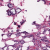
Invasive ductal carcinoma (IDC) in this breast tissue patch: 1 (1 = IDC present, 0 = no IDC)